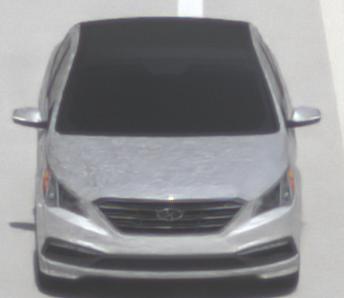
Make: Hyundai
Model: Sonata
Detailed model: Gen. 7
Model produced from: 2015
Model produced until: 2017
Doors: 4
Color: white
Road condition: dry road
Daytime: morning or afternoon
Contrast: low contrast